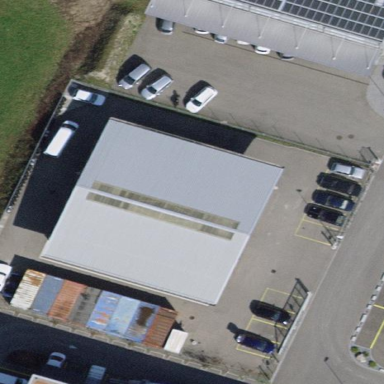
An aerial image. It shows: Commercial building.